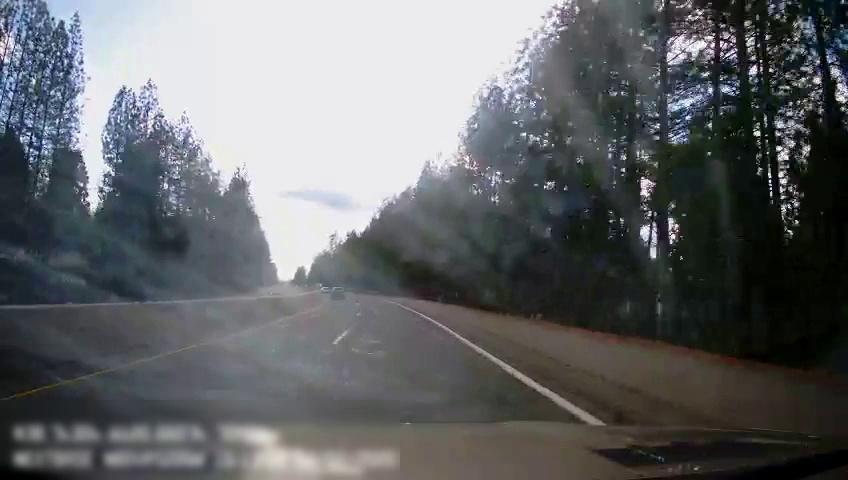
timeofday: Day
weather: Sunny
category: Drivable Space
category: Vehicles | SUV
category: Lanes | Alternate Lane
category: Lanes | Current Lane
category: Lanes | Alternate Lane